Interaction volume radius: 10 \u00c5
Interaction volume height: 20 \u00c5
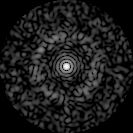
Disorder parameter: 0.8571